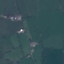
Label: Pasture